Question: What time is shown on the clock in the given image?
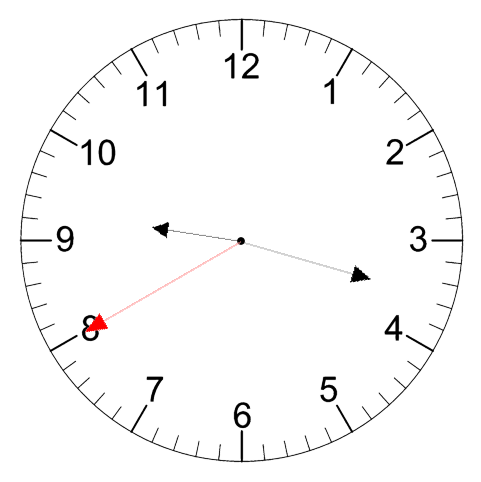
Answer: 09:17:40